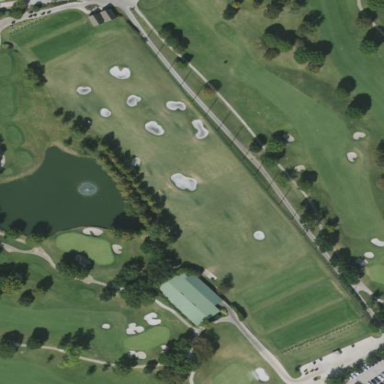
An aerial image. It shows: Driving range for golf on grass.